Question: As the title says, I would like to add ticks to the TOP part of the bar plot in ggplot2. The output would look something like this: (hiding the actual plot due to confidential information). Is there a function in ggplot2 that does this?

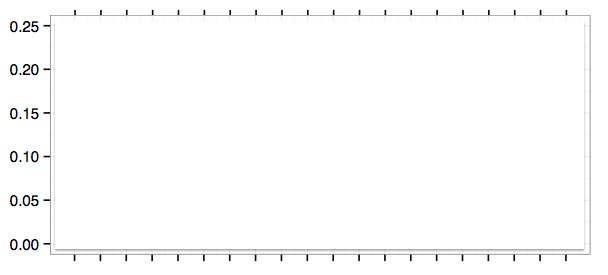
Answer: I have adapted Baptiste's solution at link <URL> is to extract the x-axis grob and add it to the top of the plot.
'''
library(ggplot2)
library(gtable)
# plot
p1 <- ggplot(mtcars, aes(factor(cyl))) + geom_bar() + theme_bw()
gg <- ggplotGrob(p1)
axis <- gtable_filter(gg ,"axis-b")[["grobs"]][[1]][["children"]][["axis"]][1,]
panels <- subset(gg$layout, name == "panel")
gg <- gtable_add_grob(gg, grobs=axis, name="ticks", t = panels$t-1, l=panels$l)
grid.newpage()
grid.draw(gg)
'''